Question: In my iPhone app.
I am using 'UINavigationControllers' in 'UITabBarController'.
Like:
Tab Bar:
- Navigation Controller.- - Navigation Controller.-
---
View Controllerx from any of above view controllers.
When I navigates to the View Controllerx.
I am hiding the tab bar.
'''
[self.tabBarController.tabBar setHidden:YES];
[self.tabBarController.tabBar setFrame:CGRectZero];
[self.navigationController pushViewController:obj_tipcalc animated:YES];
[obj_tipcalc release];
'''

Thanks.
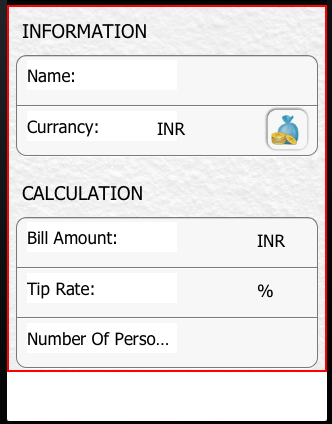
Answer: Your navigation controller's view lies within the view of your UITabBarController and it's not filling the entire screen.
Simply try to resize it:
'''
...
CGRect biggerFrame = tabBarController.view.frame;
biggerFrame.size.height += tabBarController.tabBar.frame.size.height;
tabBarController.view.frame = biggerFrame ;
...
'''
To bring back the original layout:
'''
...
CGRect smallerFrame = tabBarController.view.frame;
smallerFrame.size.height -= tabBarController.tabBar.frame.size.height;
tabBarController.view.frame = smallerFrame;
...
'''